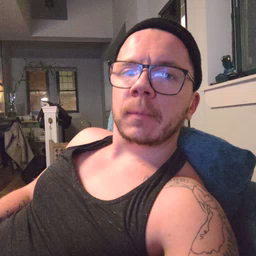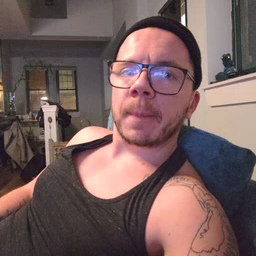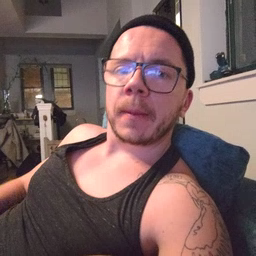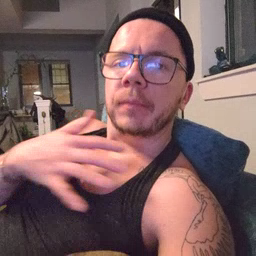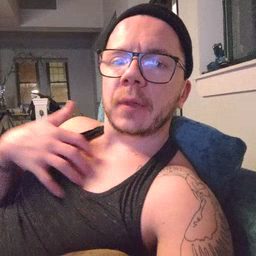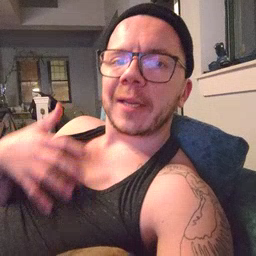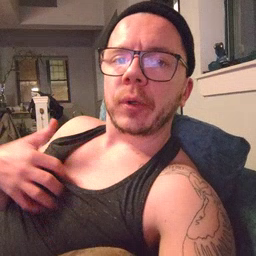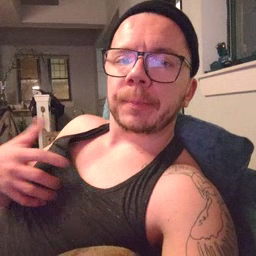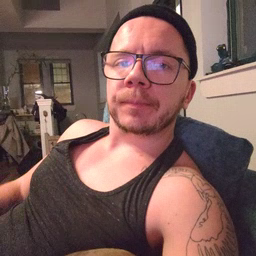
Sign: zebra